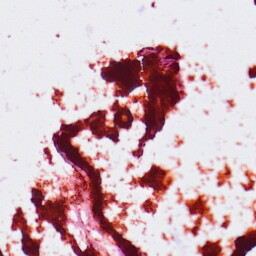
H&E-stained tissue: Lung